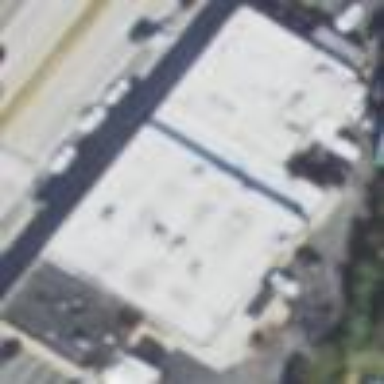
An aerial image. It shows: Commercial building.